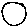
Label: moon